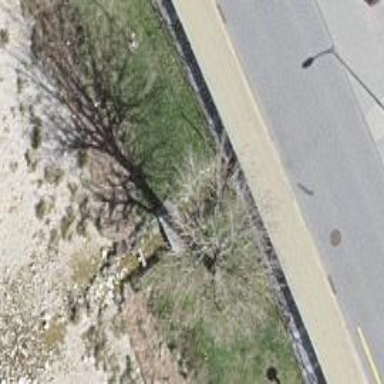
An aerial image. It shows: Retaining wall.